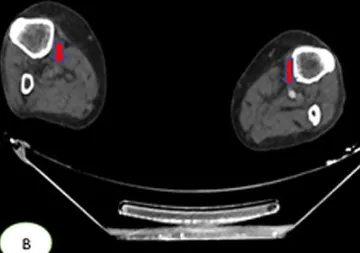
(A,B,C) computed tomography angiography of the lower limbs showing an abrupt arrest in the right popliteal artery (red arrows).
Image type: radiology (ct)